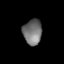
Tissue: lung
Cell type: Others
Senescence score: 0.5676
Nuclear area (px): 468
Mean DAPI intensity: 113.325